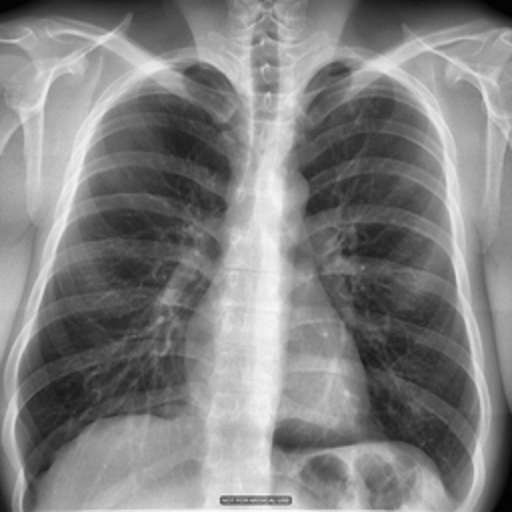
Finding: TUBERCULOSIS